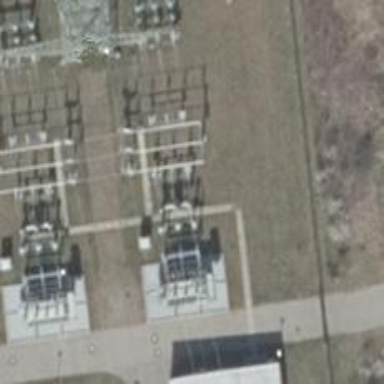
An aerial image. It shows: Busbar power line with 3 cables.